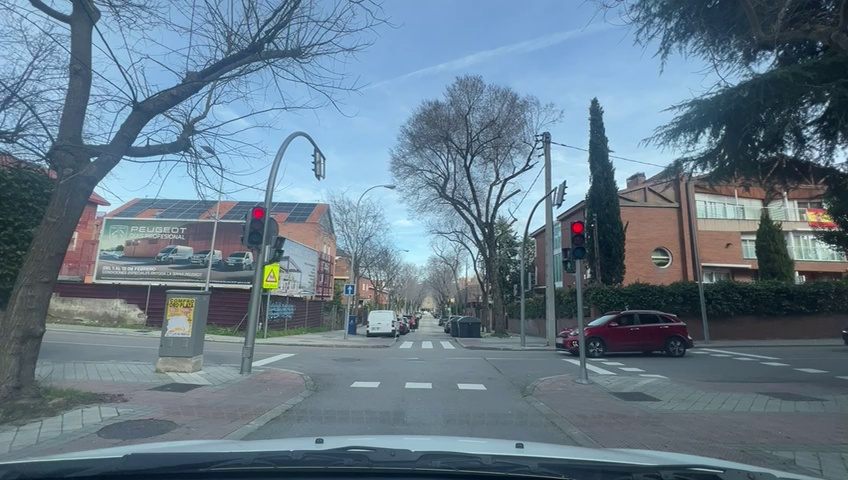
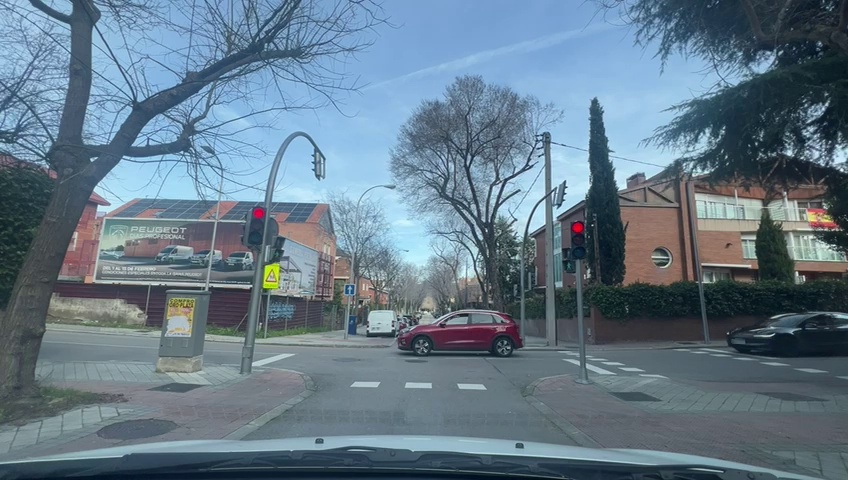
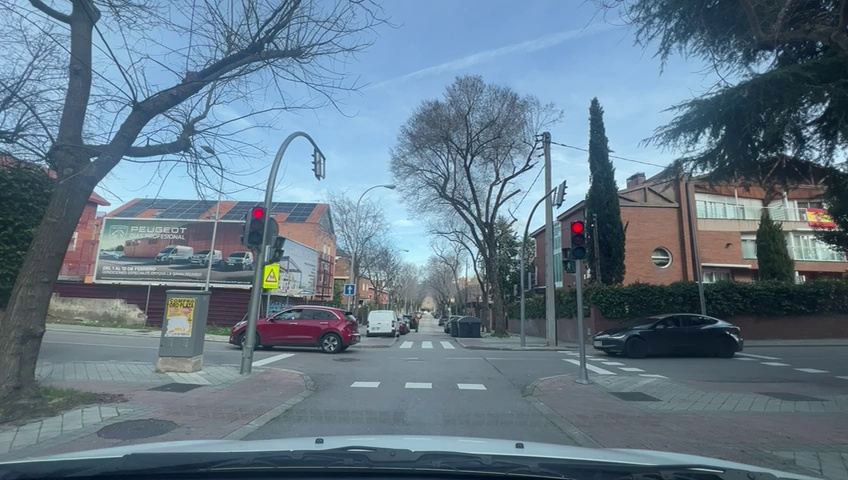
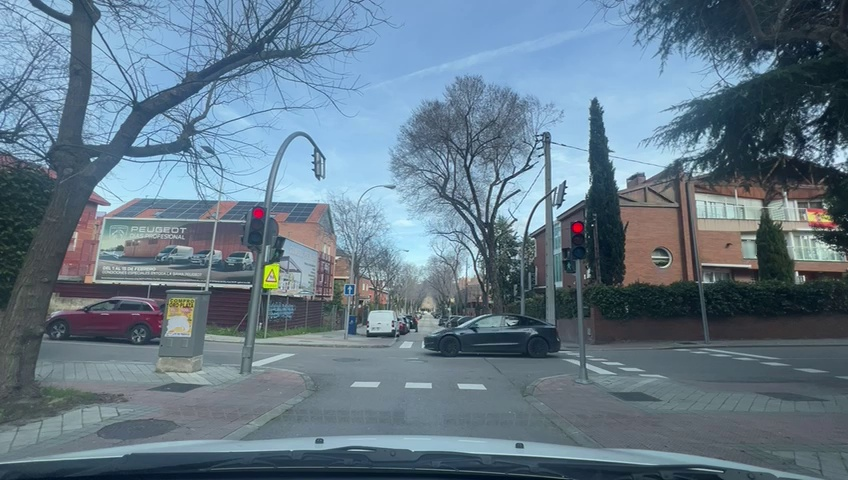
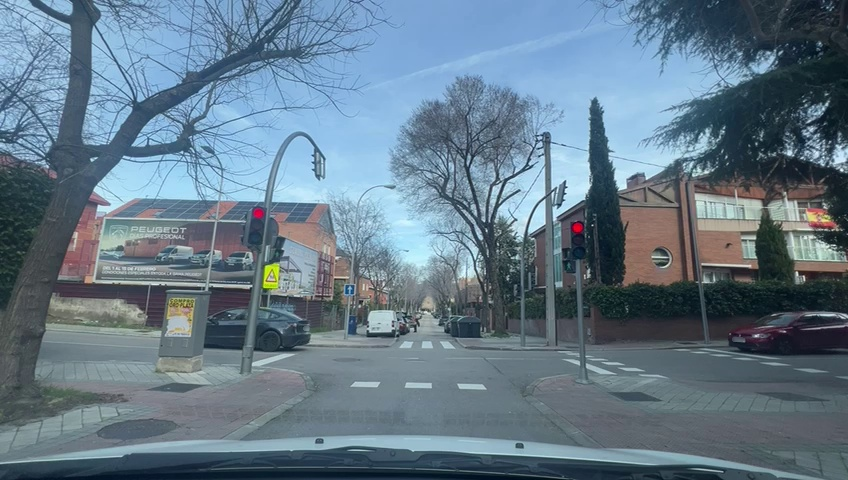
Situation: empty
Question: Is there a vehicle ahead in the ego lane traveling in the same direction as the ego vehicle?
Answer: No
Reasoning: There are two vehicles ahead of the ego vehicle, althhough both are moving perpendiculary to the ego vehicle.

Situation: empty
Question: Is there any crossing object in the ego lane ahead?
Answer: Yes
Reasoning: There are two vehicles ahead of the ego vehicle crossing the ego lane ahead.

Situation: empty
Question: Are vehicles present on the right side of the ego lane?
Answer: No
Reasoning: There are no visible vehicles on the rate side of the ego lane.

Situation: empty
Question: Are vehicles parked parallel or perpendicular to the roadway near the ego lane?
Answer: No
Reasoning: There are no visible parked vehicles either parallel or perpendicular neart to the ego lane. The visible vehicles are crossing the intersection.